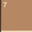
Piece: xx